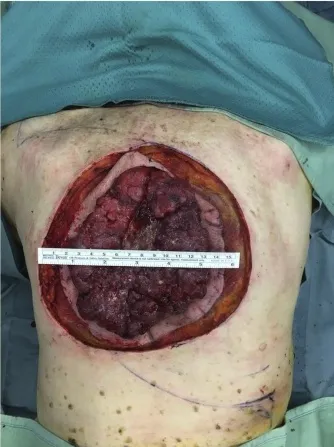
The sample sent to pathologist with flap markings.
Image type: medical_photograph (other_medical_photograph)